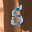
Label: 5